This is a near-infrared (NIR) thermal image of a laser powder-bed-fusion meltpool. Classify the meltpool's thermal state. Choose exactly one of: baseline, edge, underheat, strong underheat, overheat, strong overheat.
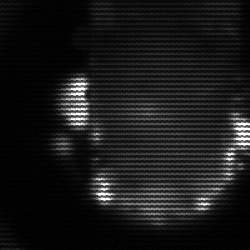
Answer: baseline